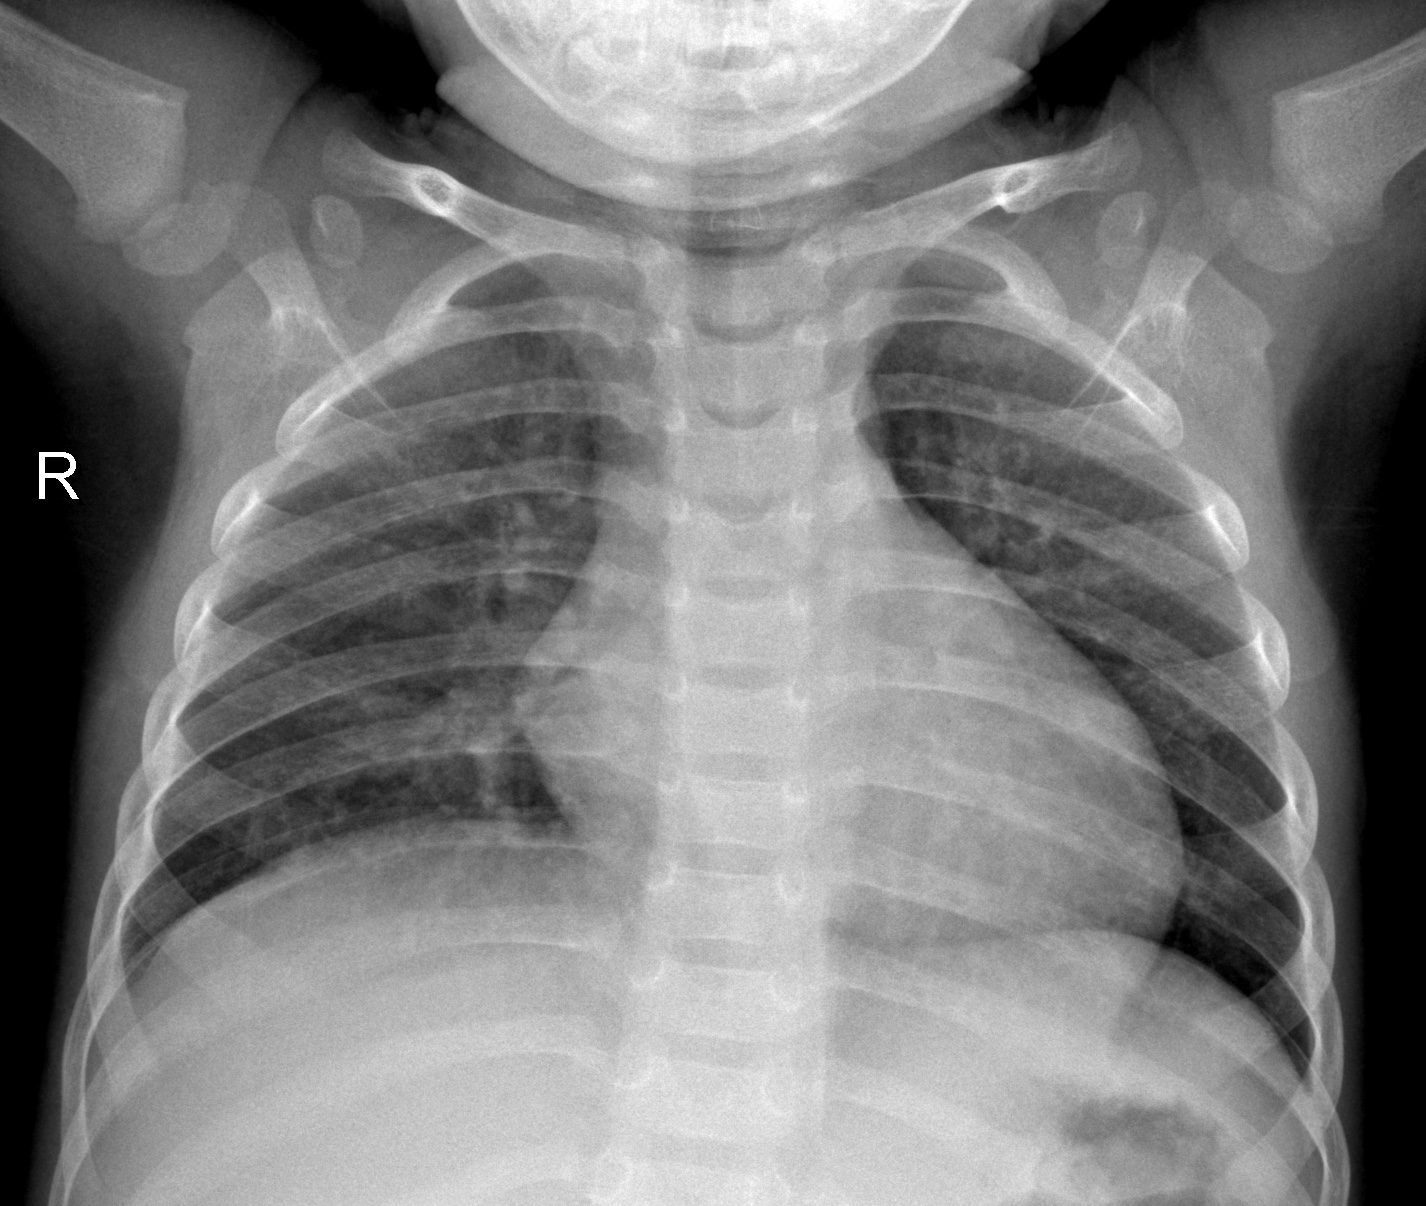
Diagnosis: NORMAL